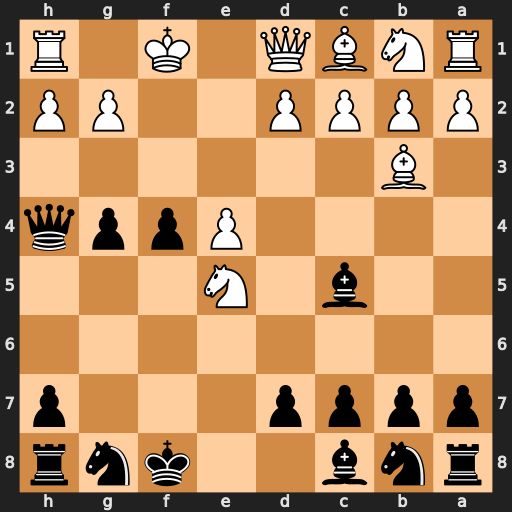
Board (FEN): rnb2knr/pppp3p/8/2b1N3/4Pppq/1B6/PPPP2PP/RNBQ1K1R
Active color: b
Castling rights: -
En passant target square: -
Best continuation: Qf2#